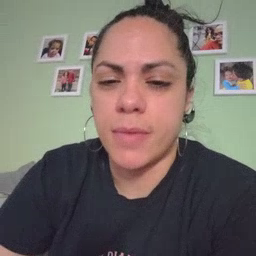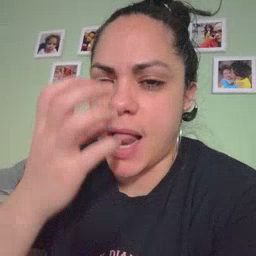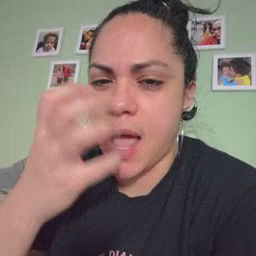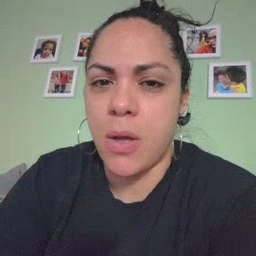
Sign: clown